Question: I have view controller which has one horizontal collection view which has three cells. Inside each cell I have one vertical collection view which has 2 section. 1st section has one cell and 2 nd section is Dynamics It can have any number of cells. In first section of vertical collection view which has one cell it has one horizontal collection view which can have any number of cells.
Issue : when innermost collection view which is inside first section of vertical collection view is scrolling, and when it reaches end of collection view I want to disable the scrolling so that my outer most collection view which has three cells can scroll, and immediately after that I want to enable the scrolling of innermost collection view. So that it can scroll again. It's like scroll view or collection view

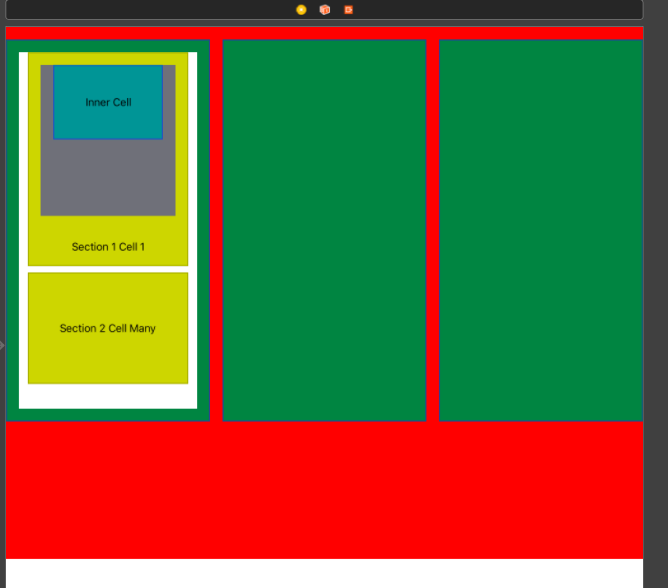
Answer: <URL>
Here is a similar example ,which has collection view within another collection view cell
<URL>
Here I am trying to get the last cell displayed event in the inner collection view and disabling the scroll.
'''
override func collectionView(_ collectionView: UICollectionView, willDisplay cell: UICollectionViewCell, forItemAt indexPath: IndexPath) {
//Checking if its not the inner collection view
if(collectionView.restorationIdentifier != "Collection")
{
//scrolled till datasource.count -1 == 14 in our case
if( indexPath.row == 14){
//Disabling the scrolling
collectionView.isScrollEnabled = false;
//Saved the collection view , so that the scrolling can be enabled later.
scrolldisabledCollectionView = collectionView;
}
}
}
'''
And when the outer collection view is scrolled, The inner collection view is enabled.
'''
override func scrollViewDidEndDecelerating(_ scrollView: UIScrollView)
{
if(collectionView?.restorationIdentifier == "Collection")
{
scrolldisabledCollectionView?.isScrollEnabled = true
}
}
'''